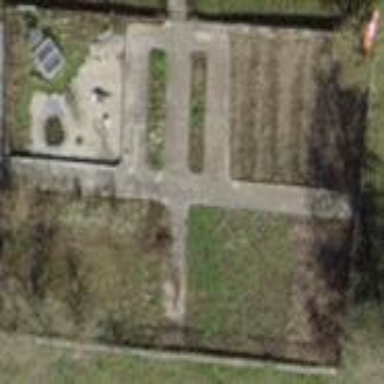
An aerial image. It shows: Garden area designated for leisure land.